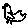
Label: bird